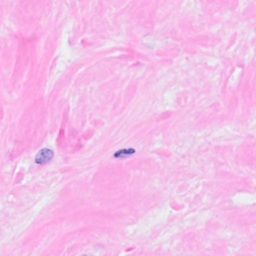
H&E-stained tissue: Breast